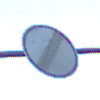
Verkehrszeichen: EndeSaemtlicherBegrenzungen
Umgebung: Outdoor, RoadRail
Tageszeit: SunriseSunset
Wetter: PartlyCloudy
Licht: Natural
Jahreszeit: NotSpecified
Kontrast: LowContrast